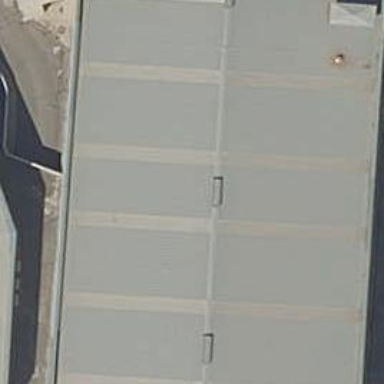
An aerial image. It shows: Car repair shop.